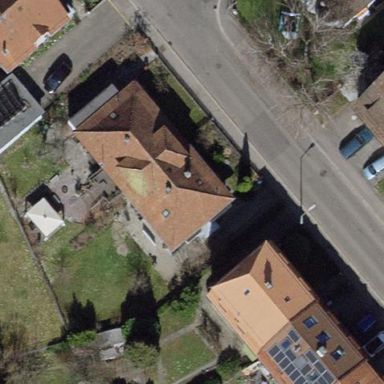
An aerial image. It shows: Semidetached house with tiled roof.